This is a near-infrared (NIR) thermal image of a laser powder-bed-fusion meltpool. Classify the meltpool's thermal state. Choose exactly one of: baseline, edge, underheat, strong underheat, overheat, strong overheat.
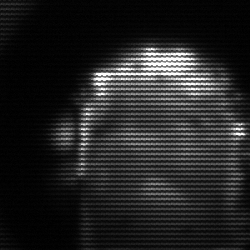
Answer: baseline